Question: I have made required changes for ListerWatchApp to run on simulator <URL>]. When I run the app it throws an error saying
'The shared application group container is unavailable. Check your entitlements and provisioning profiles for this target. Details on proper setup can be found in the PDFs referenced from the README.'
Even after changing the code Signing Entitlements.

Here is the link where i have downloaded the example :
<URL>
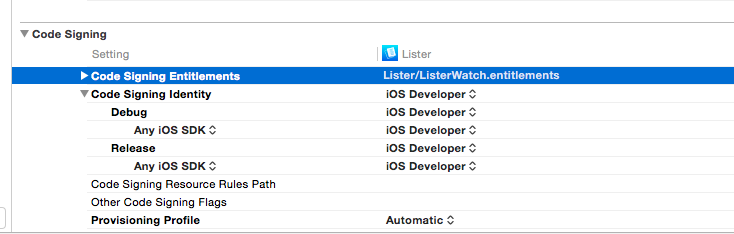
Answer: I was able to run the Lister demo after searching the entire project for 'com.example.apple-samplecode' and replacing that with my own identifier 'com.mycompanyname'. After that I had to go to each target and fix the code signing entitlements plus the capabilities